Field crop: tomato
Growth stage: 1
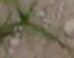
Species: cyperus